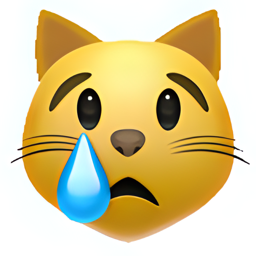
Name: crying cat face
Emoji: 😿
Group: Smileys & Emotion
Sub-group: cat-face